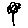
Label: flower